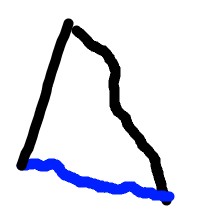
Shape: triangle